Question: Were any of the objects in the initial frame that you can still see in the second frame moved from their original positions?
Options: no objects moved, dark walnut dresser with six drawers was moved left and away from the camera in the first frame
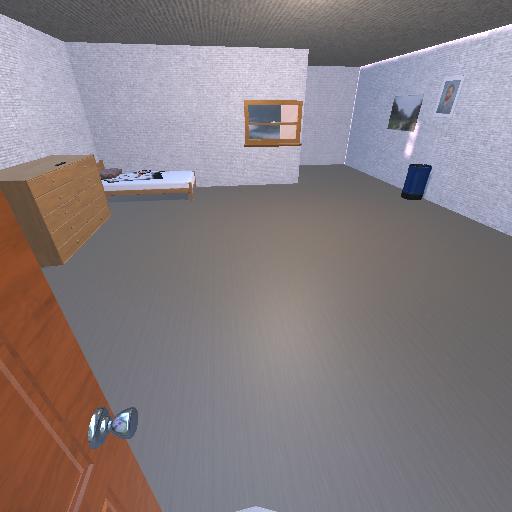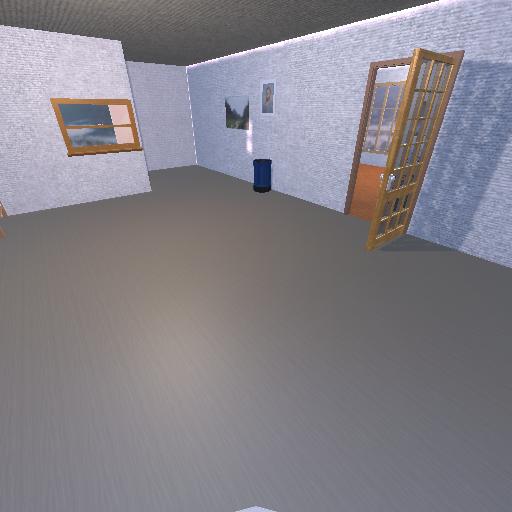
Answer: no objects moved